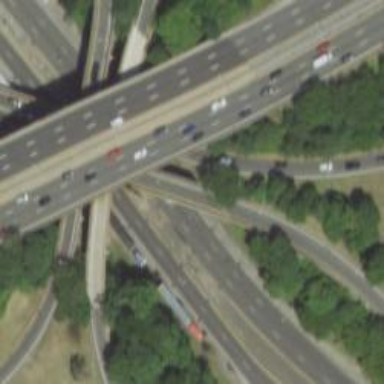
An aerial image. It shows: Bridge over motorway_link.